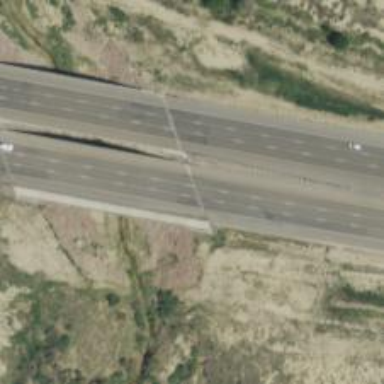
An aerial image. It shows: Trunk highway bridge with asphalt surface. It is expressway with grade1 tracktype.